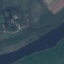
Land use / land cover class: River